Question: I am kind of new at ios development and my app crashes because of EXEC_BAD_ACCESS.
To detect problem i enabled Zombies and trace Allocations by using Instruments in xCode 4.5
After it detects Zombie Messaged i am having trouble to find which part of code crashes.
Here is the instruments screen shot:

Thanks for any help.
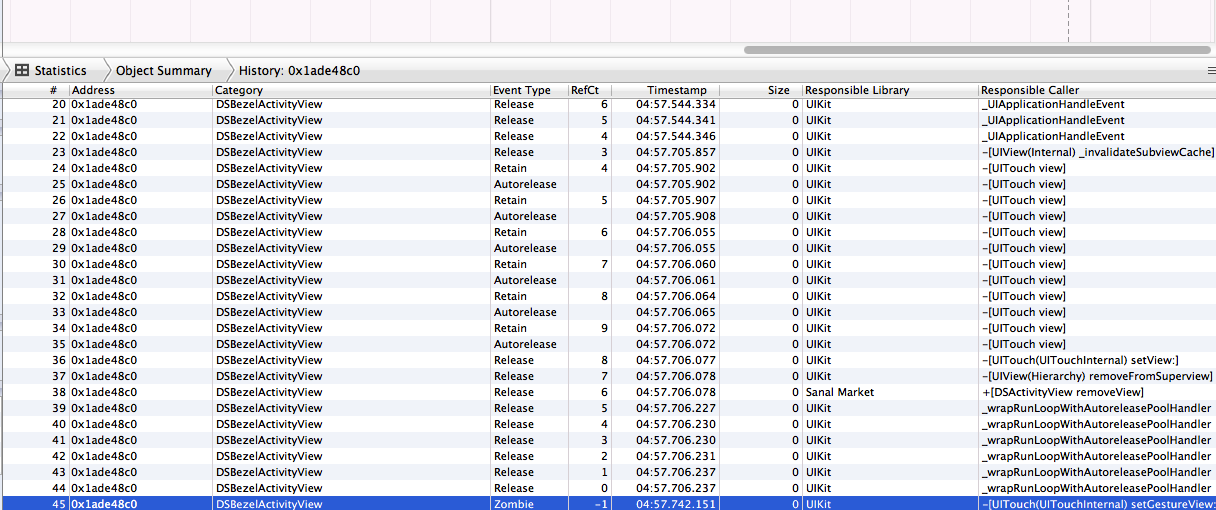
Answer: I also have the problem at the beginning of learning Instruments, then I figured out the I have to open the 'Extended detail' Pane to see it.(There might other easy way to enable this, but I did not find yet)